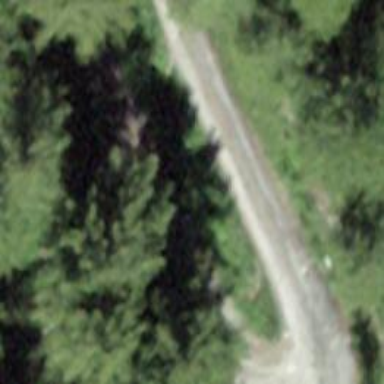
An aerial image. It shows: Track with grade2 tracktype.